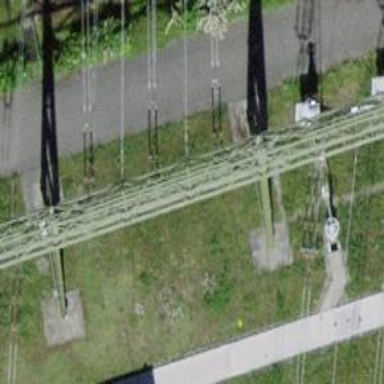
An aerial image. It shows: Three power lines with cables.